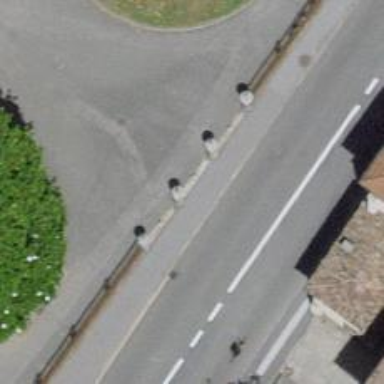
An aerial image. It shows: Entrance with barrier.